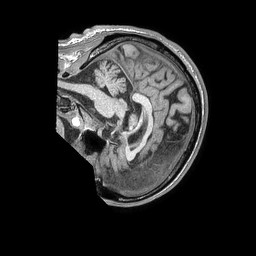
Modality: T1w
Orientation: sagittal
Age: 55
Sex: male
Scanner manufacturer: philips
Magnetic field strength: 1.5 T
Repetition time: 0.007775 s
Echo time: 0.00355 s